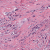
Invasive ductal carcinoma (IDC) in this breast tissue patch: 1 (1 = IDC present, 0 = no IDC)